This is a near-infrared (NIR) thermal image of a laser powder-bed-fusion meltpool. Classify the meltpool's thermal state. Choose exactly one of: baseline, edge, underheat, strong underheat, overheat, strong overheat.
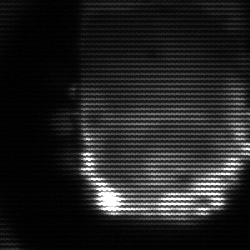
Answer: baseline